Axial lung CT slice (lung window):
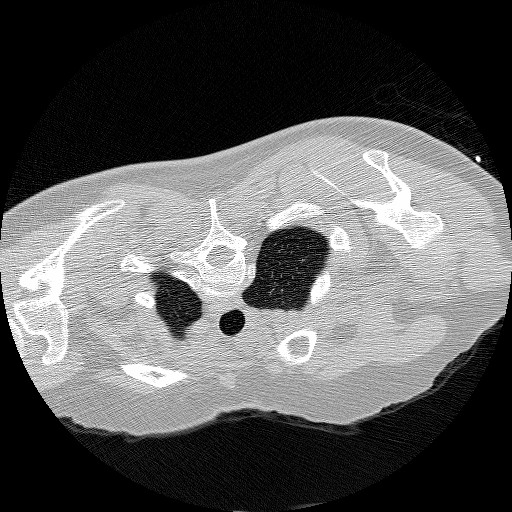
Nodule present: no